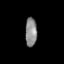
Tissue: lung
Cell type: Others
Senescence score: 0.2394
Nuclear area (px): 333
Mean DAPI intensity: 136.847